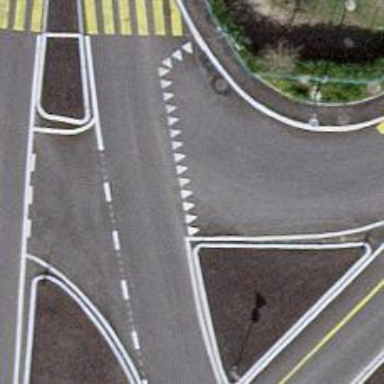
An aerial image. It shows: Road with "give way" sign.